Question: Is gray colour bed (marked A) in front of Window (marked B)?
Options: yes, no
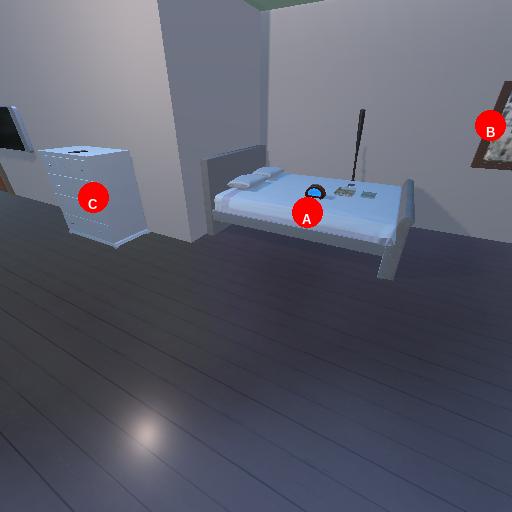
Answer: yes